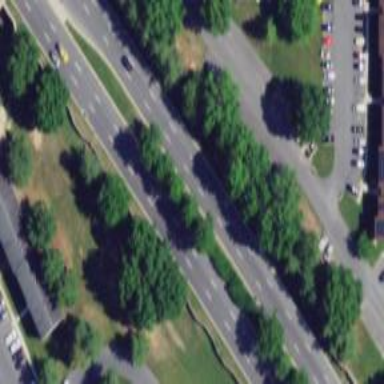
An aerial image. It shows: Asphalt trunk highway classified as expressway.